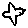
Label: bird